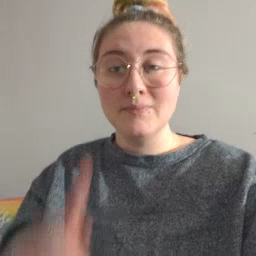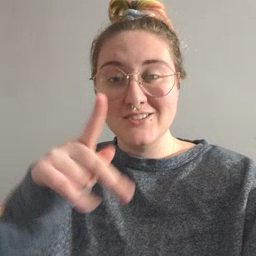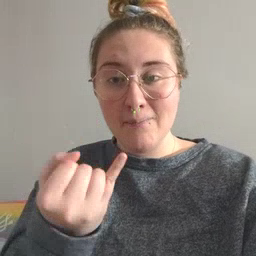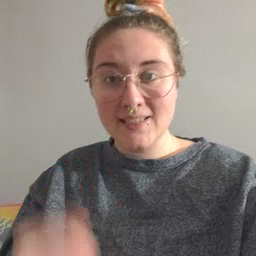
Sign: pajamas